【题型】填空题　【知识点】解析几何　【难度】easy
\textbf{变式2} 平面点集$\left\{(x,y)\mid (x-\cos\theta)^2+(y-\sin\theta)^2=9,\theta\in\mathbb{R}\right\}$所构成区域的面积为\underline{\ \ \ \ \ }.
【解答】
\noindent
\textbf{【答案】} $12\pi$

\vspace{0.5em}
\noindent
\textbf{【分析】} 先根据题目得到区域为一个圆环，进而求圆环的面积即可.

\vspace{0.5em}
\noindent
\textbf{【详解】} 点集$\left\{(x,y)\mid (x-\cos\theta)^2+(y-\sin\theta)^2=9,\theta\in\mathbb{R}\right\}$为以$(\cos\theta,\sin\theta)$为圆心，$3$为半径的圆上的点的集合，

\noindent
又点$(\cos\theta,\sin\theta)$在以$(0,0)$为圆心，$1$为半径的圆上，

\noindent
所以平面点集$\left\{(x,y)\mid (x-\cos\theta)^2+(y-\sin\theta)^2=9,\theta\in\mathbb{R}\right\}$所构成区域为图中阴影，

\noindent
面积为$(4^2-2^2)\pi=12\pi$.

\vspace{0.5em}
\noindent
故答案为：$12\pi$.

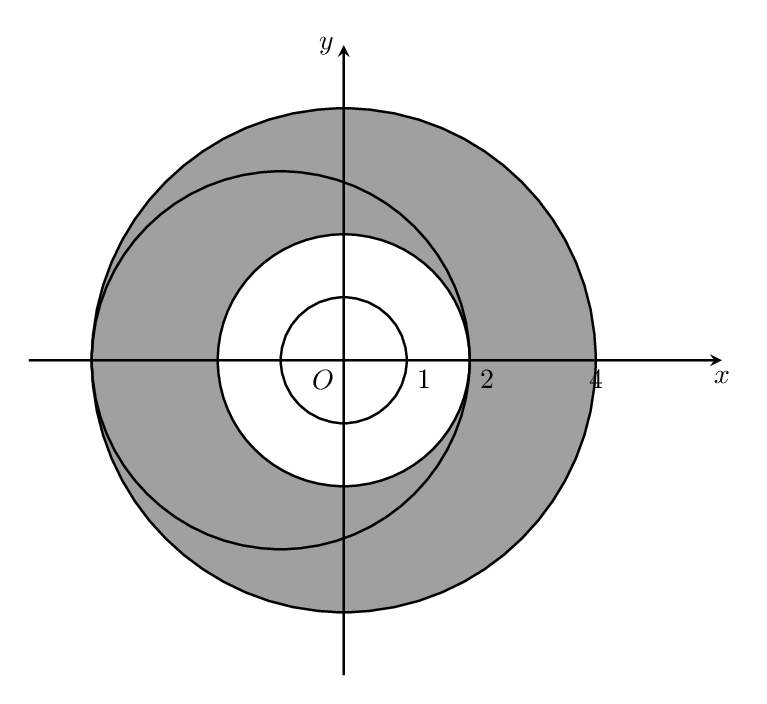